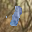
Label: 1